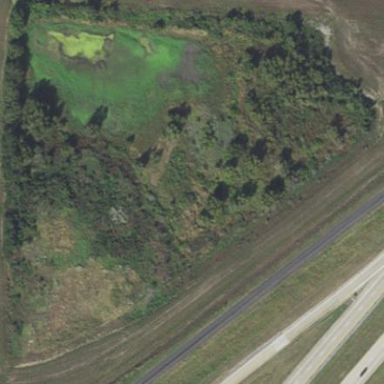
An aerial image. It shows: Fen wetland area.